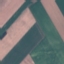
Label: AnnualCrop